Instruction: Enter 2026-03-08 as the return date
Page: home
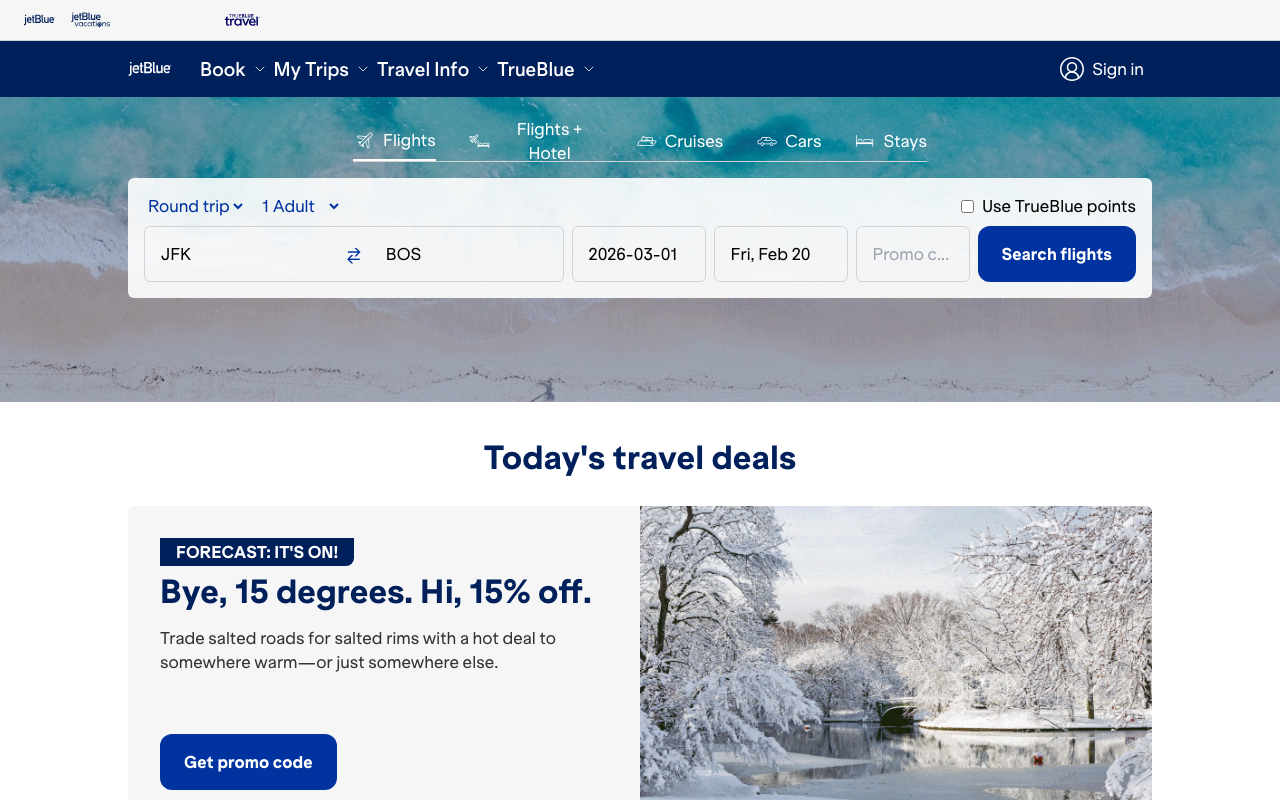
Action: type